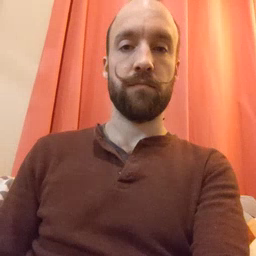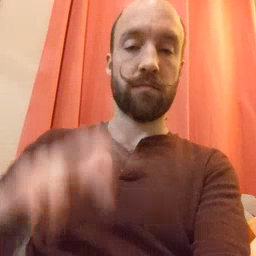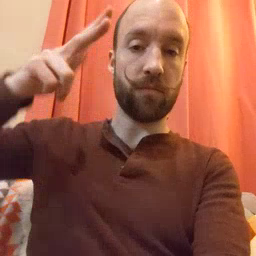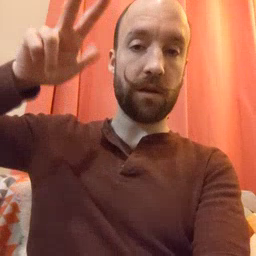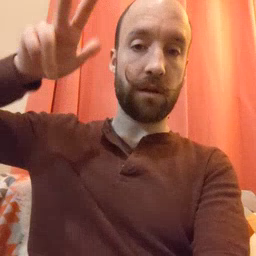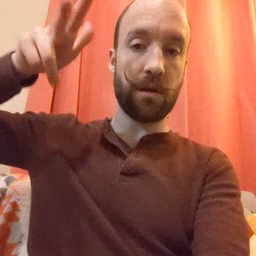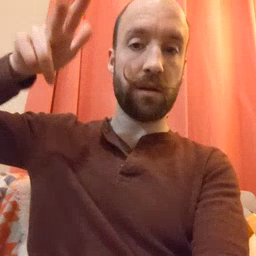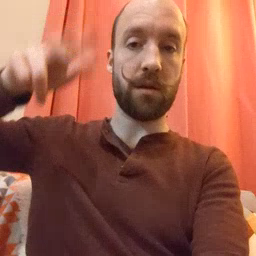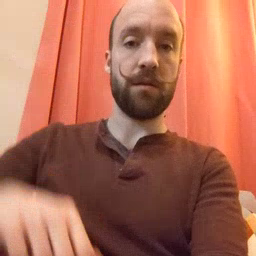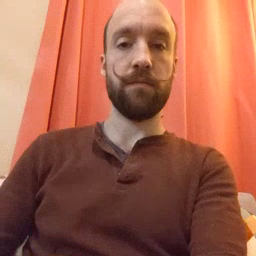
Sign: helicopter